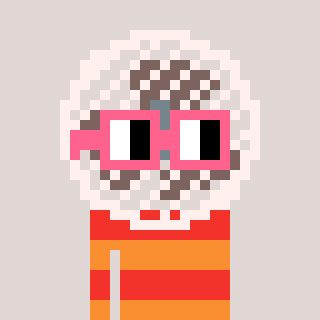
a pixel art character with square pink glasses, a fan-shaped head and a orange-colored body on a warm background